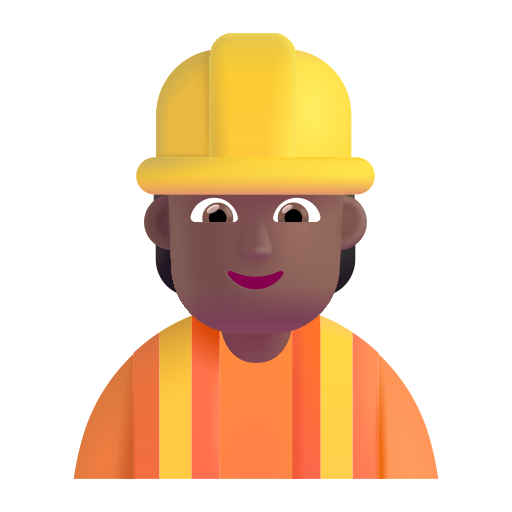
construction worker color  dark